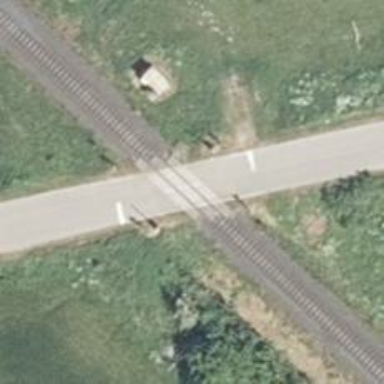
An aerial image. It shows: Railway level crossing.